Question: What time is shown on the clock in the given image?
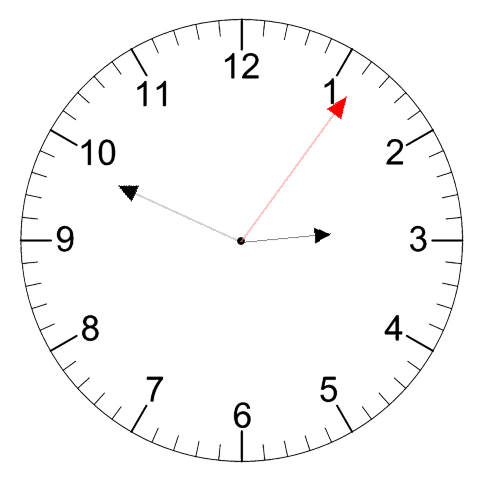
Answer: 02:49:06